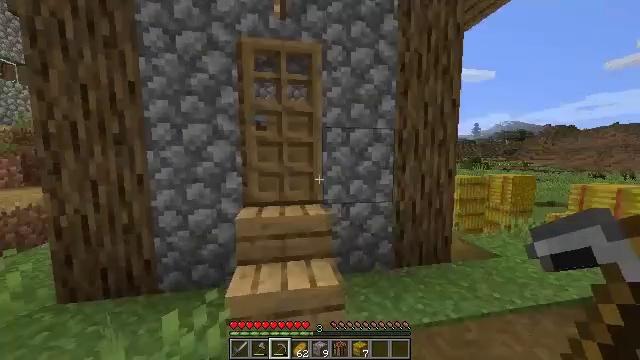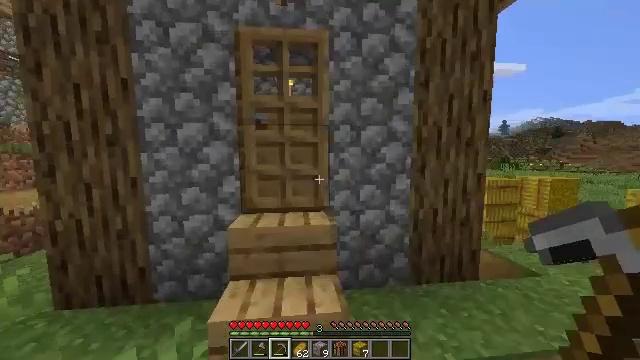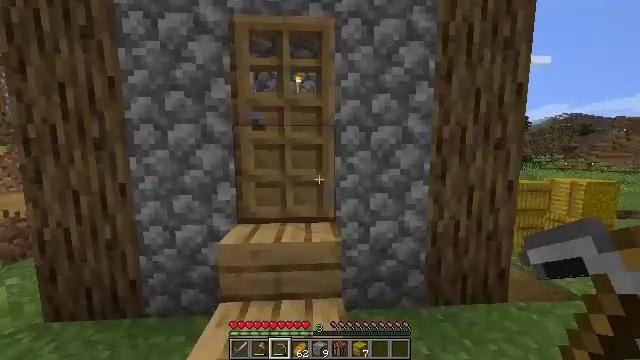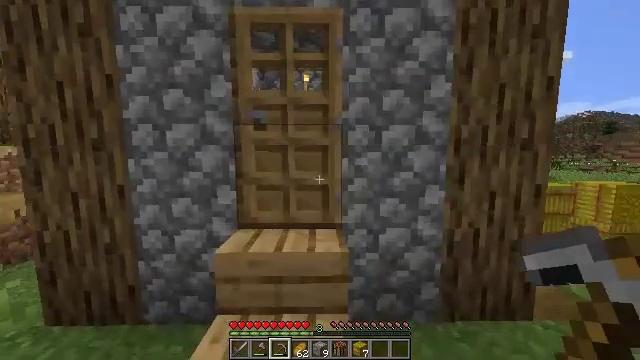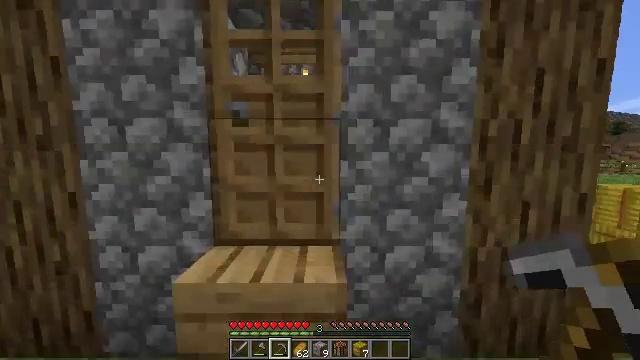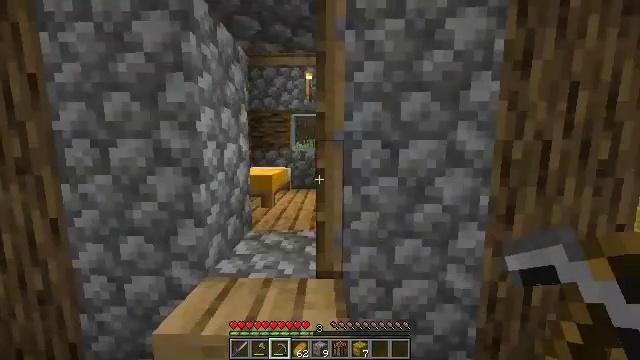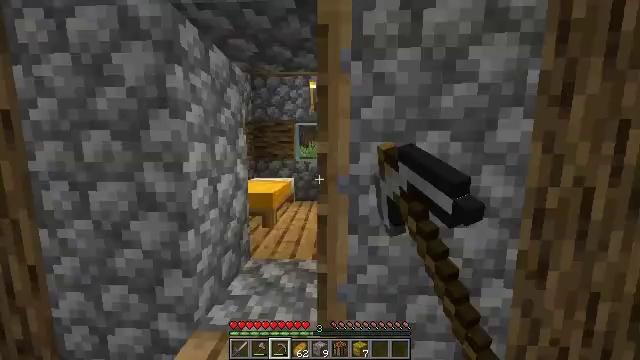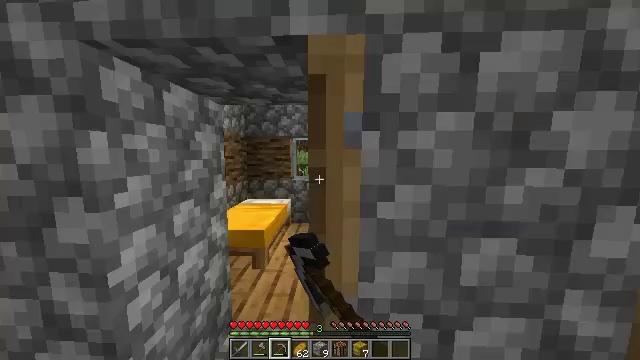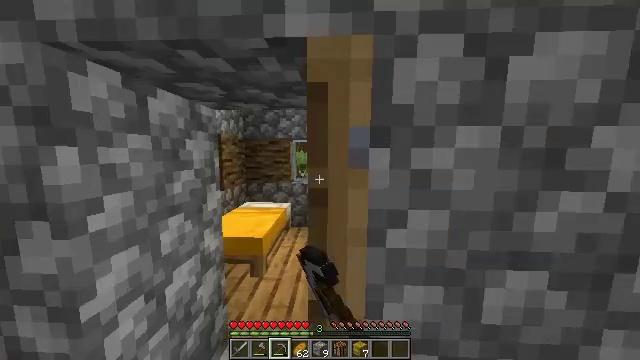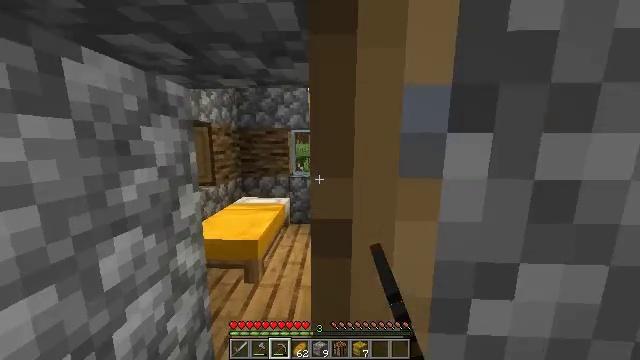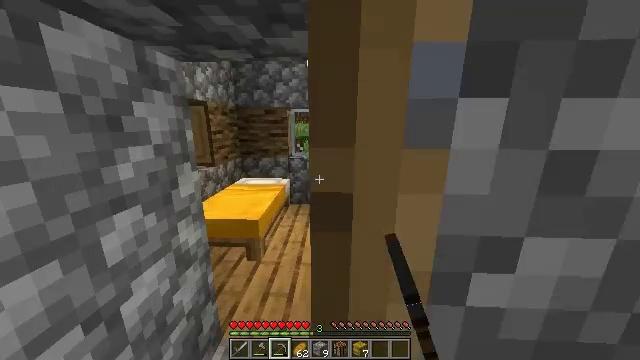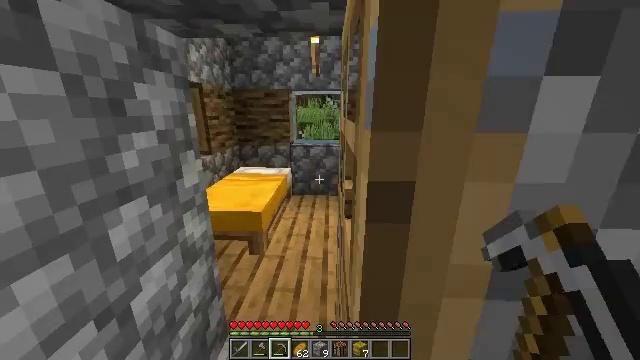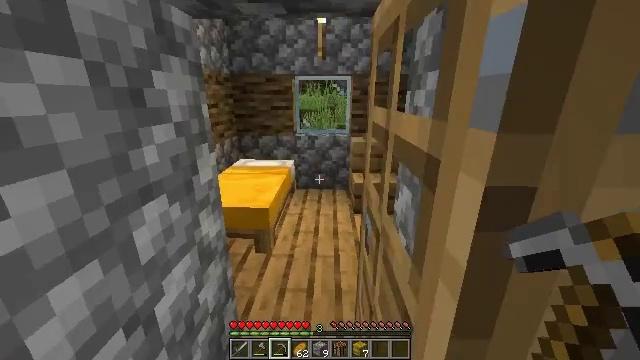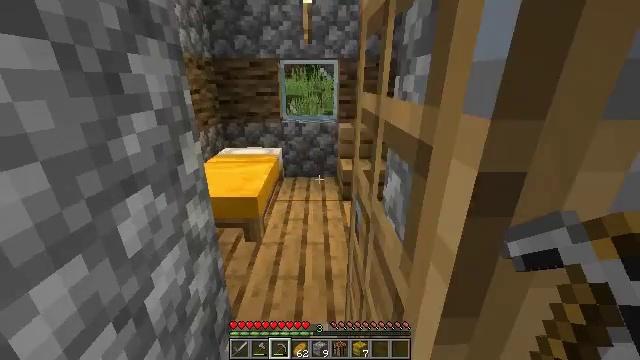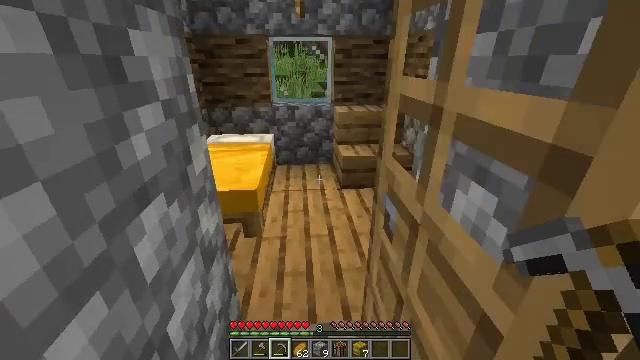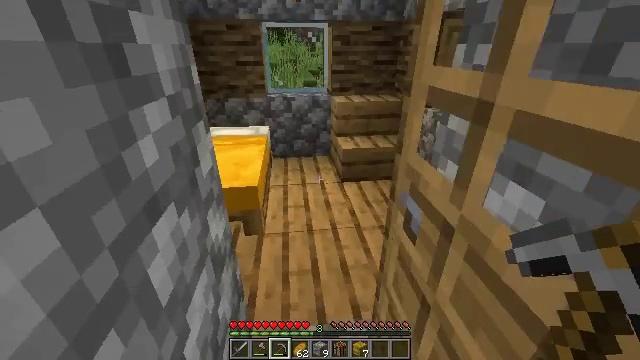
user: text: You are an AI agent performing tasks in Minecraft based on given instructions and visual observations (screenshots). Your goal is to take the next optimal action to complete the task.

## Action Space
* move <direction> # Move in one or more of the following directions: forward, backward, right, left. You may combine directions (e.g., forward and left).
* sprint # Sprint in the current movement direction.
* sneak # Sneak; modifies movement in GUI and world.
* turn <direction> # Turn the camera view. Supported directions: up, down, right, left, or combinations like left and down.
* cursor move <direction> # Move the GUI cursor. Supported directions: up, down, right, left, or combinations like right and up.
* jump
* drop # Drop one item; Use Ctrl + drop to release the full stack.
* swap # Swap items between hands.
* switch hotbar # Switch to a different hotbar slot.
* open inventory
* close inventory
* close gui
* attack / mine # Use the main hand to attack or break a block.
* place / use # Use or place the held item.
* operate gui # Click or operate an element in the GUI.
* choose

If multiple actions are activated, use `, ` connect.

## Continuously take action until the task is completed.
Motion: motion action
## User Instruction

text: Harvest hay blocks from the village.
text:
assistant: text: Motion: move forward, turn left
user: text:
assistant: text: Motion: move forward, turn left
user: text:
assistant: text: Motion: move forward, turn left
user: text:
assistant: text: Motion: move forward
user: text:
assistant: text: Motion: move forward, turn left, use / place
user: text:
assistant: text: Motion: move forward, turn left, use / place
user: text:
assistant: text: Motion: move forward, use / place
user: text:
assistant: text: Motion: move forward
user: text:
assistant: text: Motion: move forward, turn down
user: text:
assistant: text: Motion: move forward, turn down
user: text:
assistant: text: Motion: move forward and move left, turn down
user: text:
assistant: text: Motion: move forward and move left, turn down
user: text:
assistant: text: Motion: move forward and move left, turn right and down
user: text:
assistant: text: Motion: move forward and move left, turn right and down
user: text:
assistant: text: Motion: move forward, turn right and down
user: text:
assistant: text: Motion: move forward, turn right and down
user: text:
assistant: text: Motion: move forward
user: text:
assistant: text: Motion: move forward, turn right
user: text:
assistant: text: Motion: turn right and down
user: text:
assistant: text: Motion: turn right and down
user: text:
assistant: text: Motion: turn right and down
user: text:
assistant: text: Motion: turn right and up
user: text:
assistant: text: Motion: turn right and up
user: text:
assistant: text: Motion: turn right and up
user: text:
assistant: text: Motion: move right, turn right and up
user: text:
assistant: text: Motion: move right
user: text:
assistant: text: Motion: move forward and move right
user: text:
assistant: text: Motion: move forward and move right
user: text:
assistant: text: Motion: move forward and move right
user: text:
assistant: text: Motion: move forward and move right